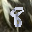
Label: 8